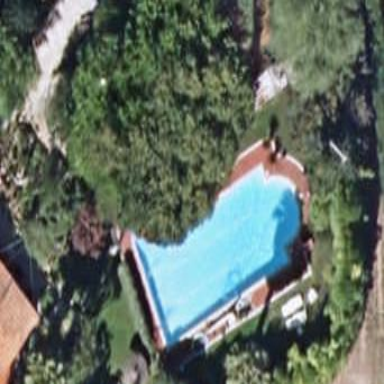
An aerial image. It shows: Swimming pool located in leisure land.